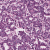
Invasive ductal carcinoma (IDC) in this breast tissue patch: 1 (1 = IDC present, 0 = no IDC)